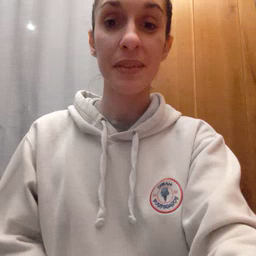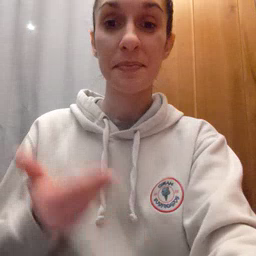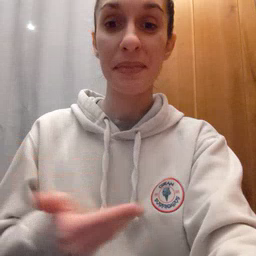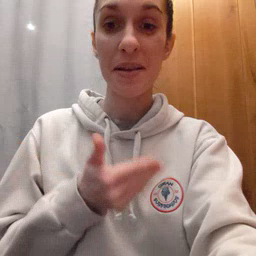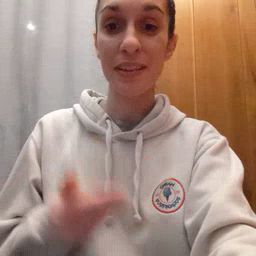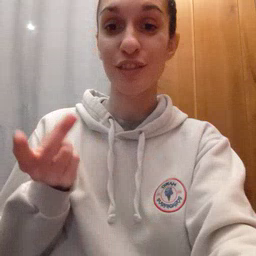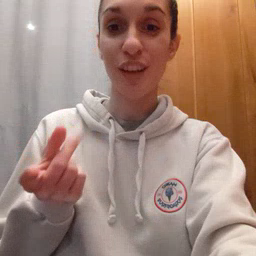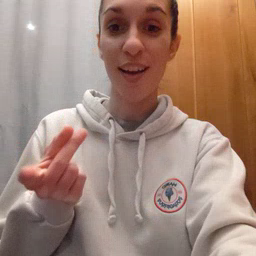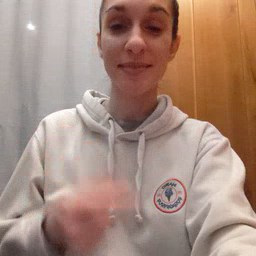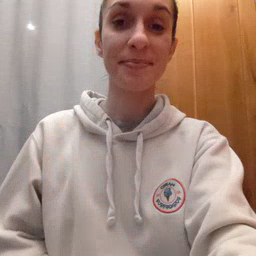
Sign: puppy